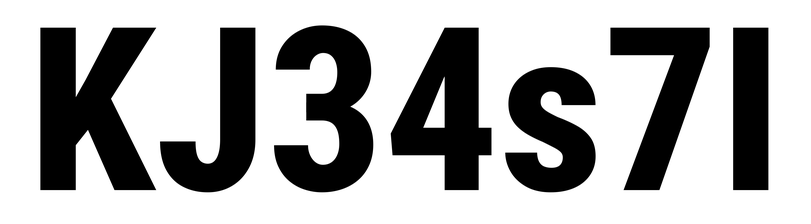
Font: Roboto_Condensed_ExtraBold